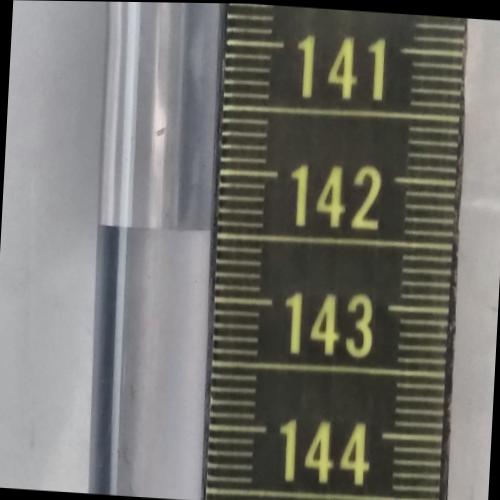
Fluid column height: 142.5 cm